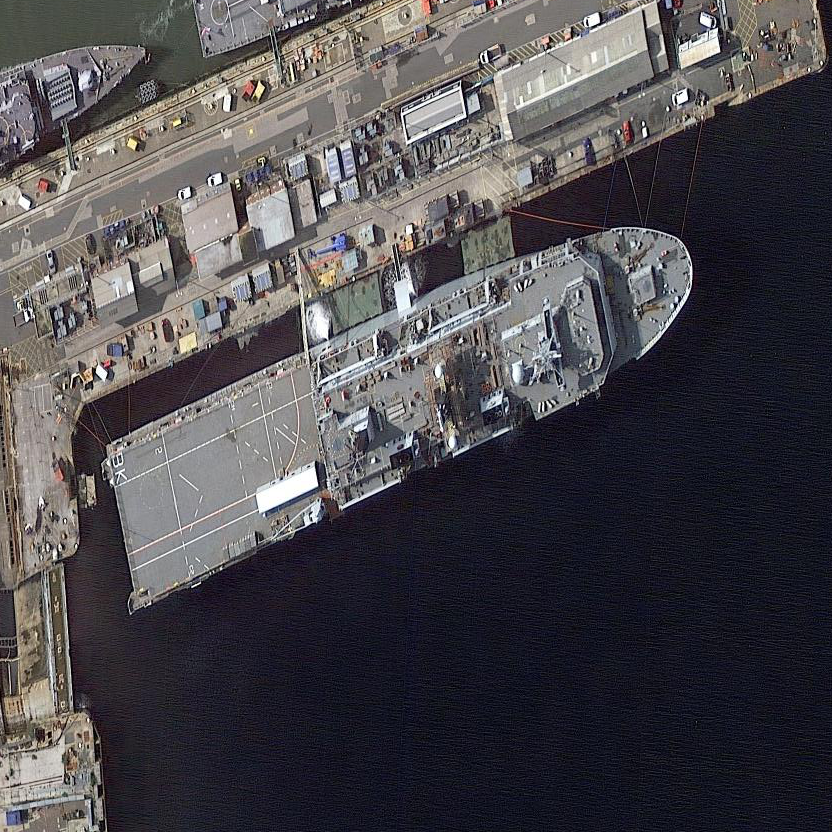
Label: combat